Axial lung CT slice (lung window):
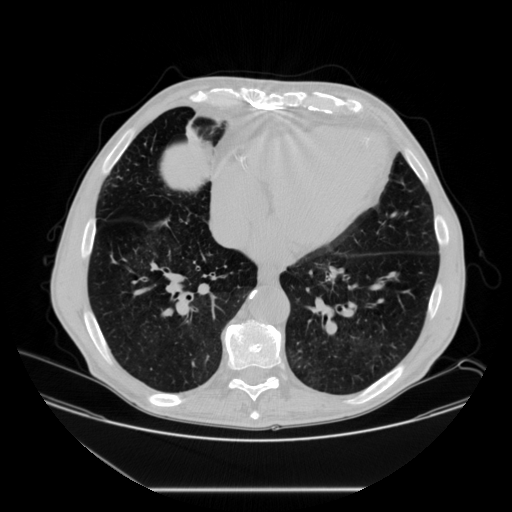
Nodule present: no